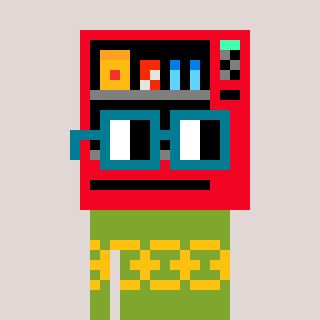
a pixel art character with square dark green glasses, a vending machine-shaped head and a slimegreen-colored body on a warm background